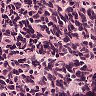
Metastatic tissue present: no